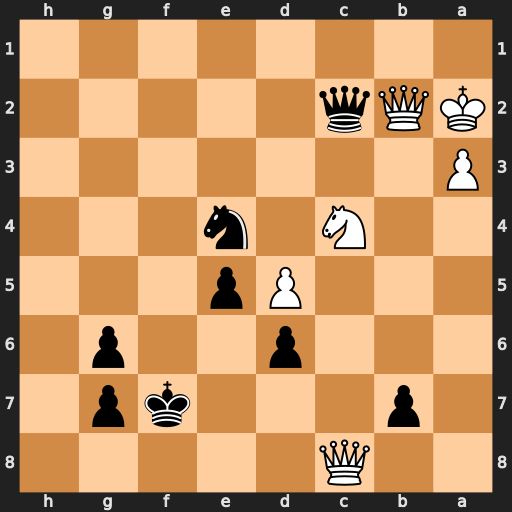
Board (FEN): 2Q5/1p3kp1/3p2p1/3Pp3/2N1n3/P7/KQq5/8
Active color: b
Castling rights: -
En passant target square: -
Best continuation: Nc3+ Ka1 Qd1+ Qc1 Qxc1#